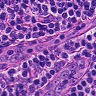
Metastatic tissue present: no